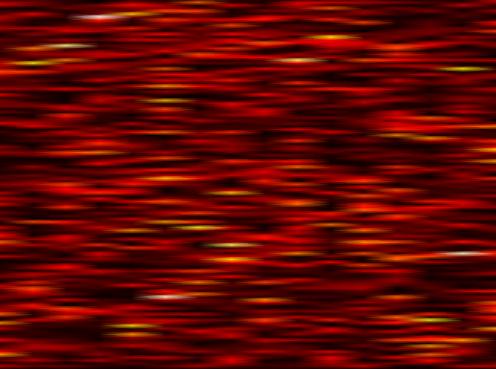
Label: OFDM